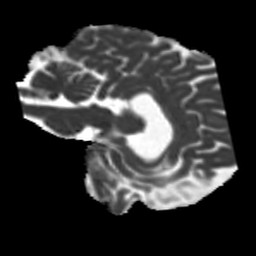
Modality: MD
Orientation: sagittal
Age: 40
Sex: male
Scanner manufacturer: siemens
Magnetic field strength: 3 T
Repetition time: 5.25 s
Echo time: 0.08 s